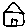
Label: house